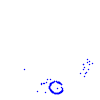
Particle: proton